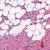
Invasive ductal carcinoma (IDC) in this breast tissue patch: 0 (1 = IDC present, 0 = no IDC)